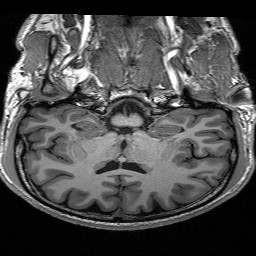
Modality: T1w
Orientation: sagittal
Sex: male